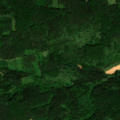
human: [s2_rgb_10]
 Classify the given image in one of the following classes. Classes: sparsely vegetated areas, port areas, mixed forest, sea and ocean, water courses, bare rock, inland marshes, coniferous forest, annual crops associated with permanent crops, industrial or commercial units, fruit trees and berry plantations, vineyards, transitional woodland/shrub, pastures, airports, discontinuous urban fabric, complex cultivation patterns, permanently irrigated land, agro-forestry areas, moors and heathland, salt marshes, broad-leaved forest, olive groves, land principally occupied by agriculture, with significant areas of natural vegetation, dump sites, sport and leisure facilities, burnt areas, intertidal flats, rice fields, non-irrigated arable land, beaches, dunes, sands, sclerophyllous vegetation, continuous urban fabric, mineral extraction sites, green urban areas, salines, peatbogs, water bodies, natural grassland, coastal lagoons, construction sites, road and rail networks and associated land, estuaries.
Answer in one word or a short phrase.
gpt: non-irrigated arable land, mixed forest